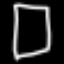
Label: square